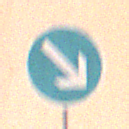
Verkehrszeichen: VorgeschriebeneVorbeifahrtRechts
Umgebung: Outdoor, Urban
Tageszeit: Midday
Wetter: PartlyCloudy
Licht: Natural
Jahreszeit: NotSpecified
Kontrast: MediumContrast